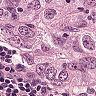
Metastatic tissue present: yes